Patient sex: M
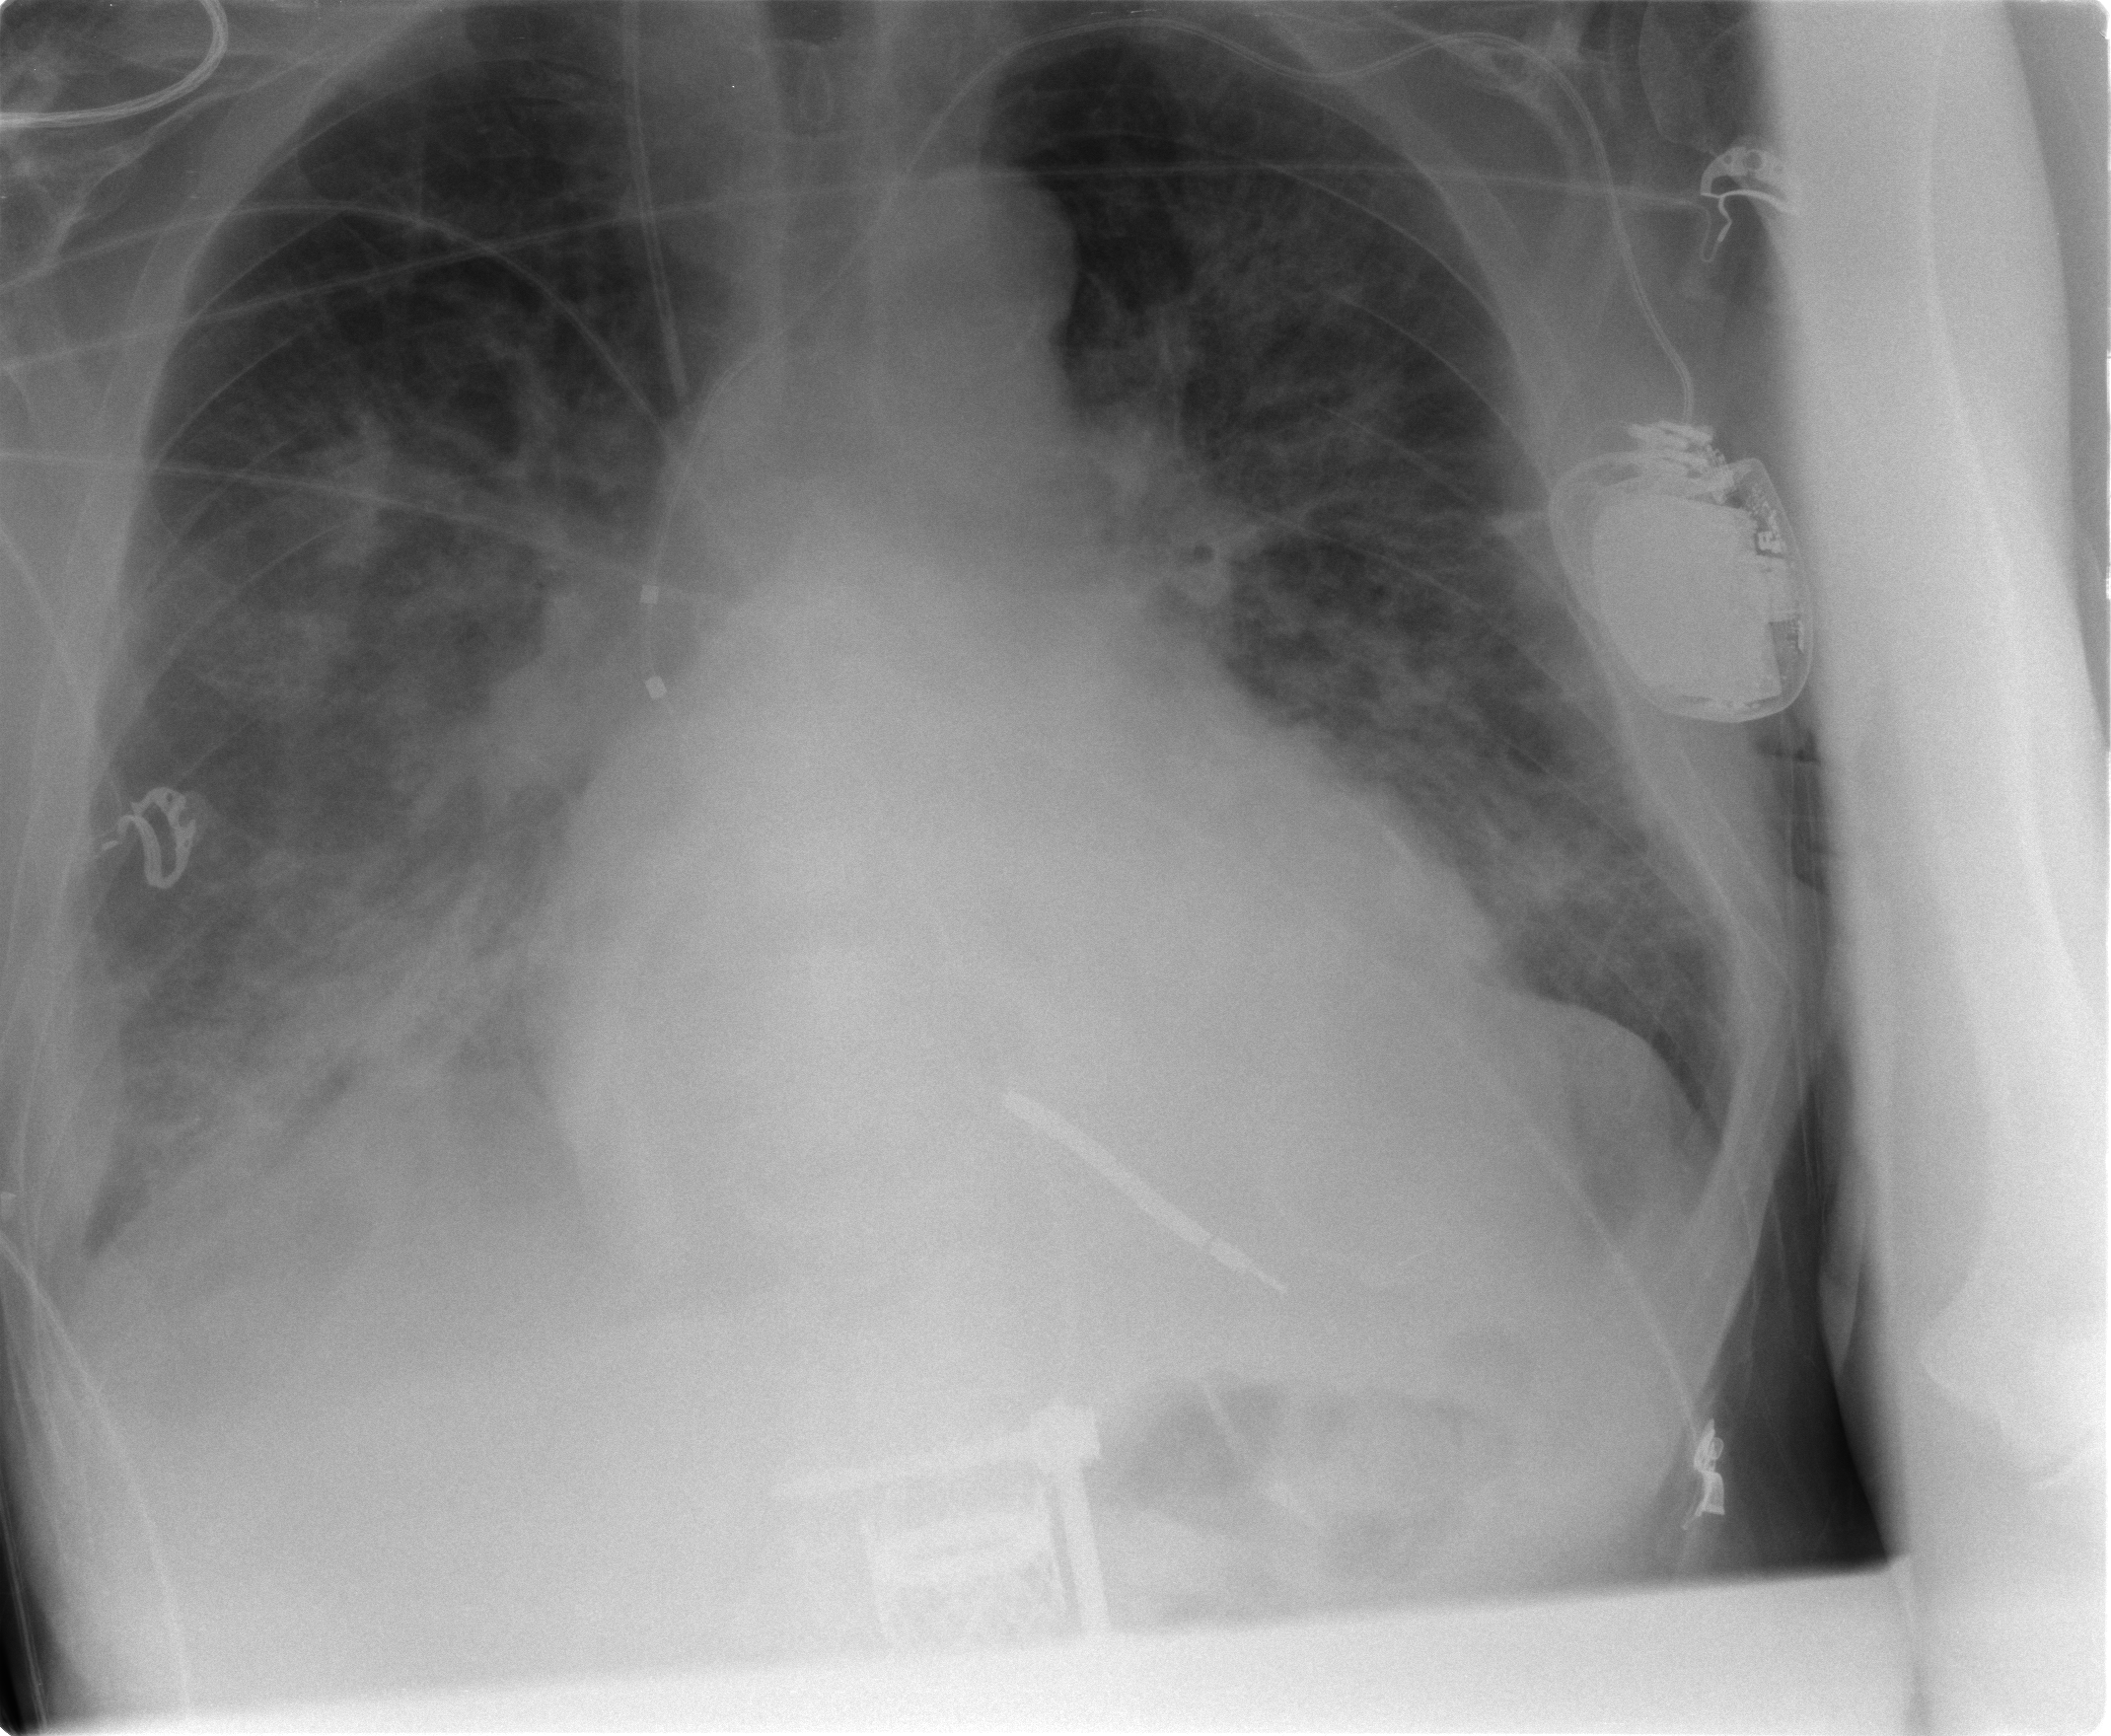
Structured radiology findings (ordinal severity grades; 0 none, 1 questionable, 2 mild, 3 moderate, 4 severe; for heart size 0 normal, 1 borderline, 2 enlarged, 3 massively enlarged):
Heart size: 2
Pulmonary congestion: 3
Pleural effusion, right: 2
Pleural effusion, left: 2
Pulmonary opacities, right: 3
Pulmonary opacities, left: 2
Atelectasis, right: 3
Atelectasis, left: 3